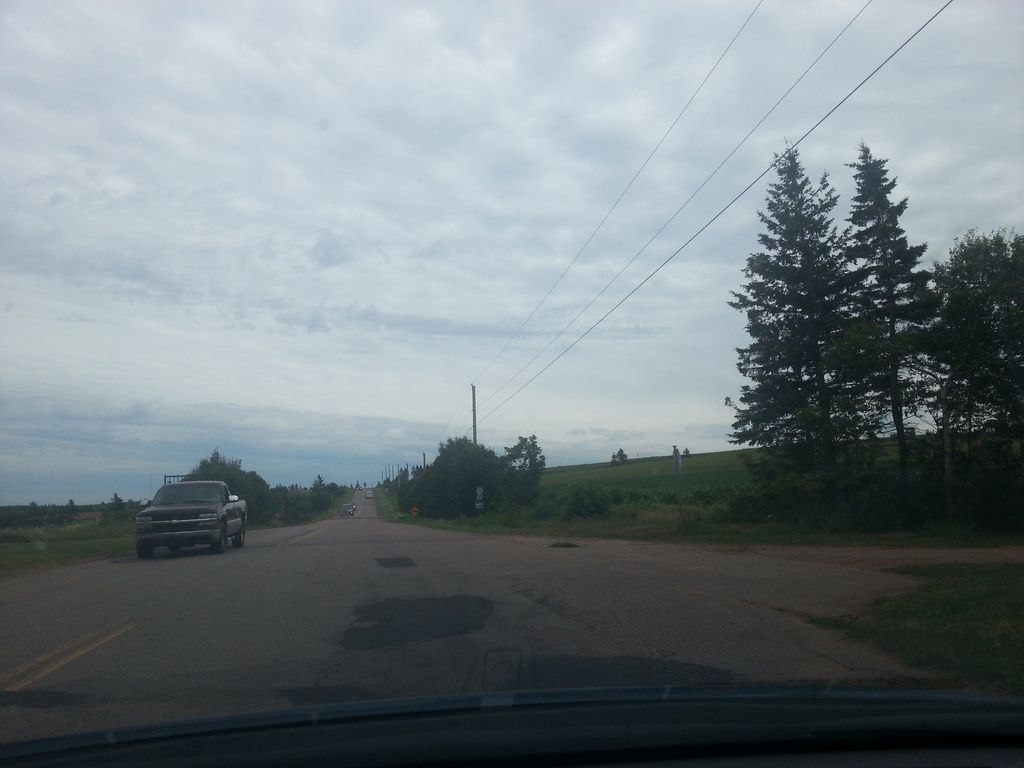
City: charlottetown